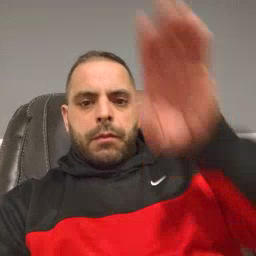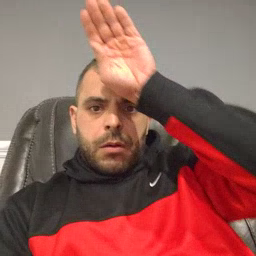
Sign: fireman